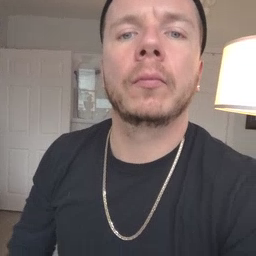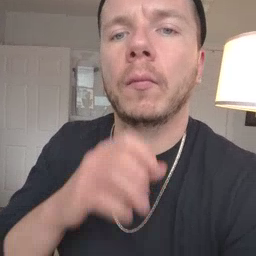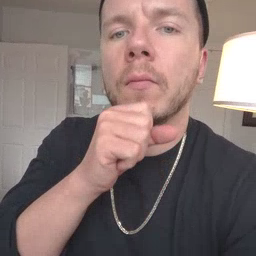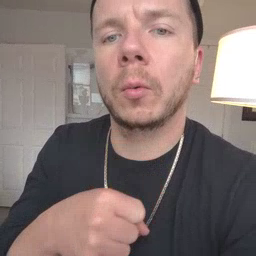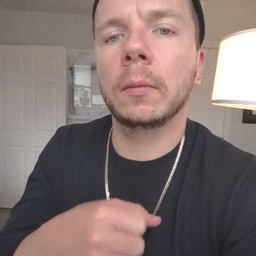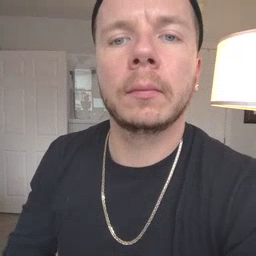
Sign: old